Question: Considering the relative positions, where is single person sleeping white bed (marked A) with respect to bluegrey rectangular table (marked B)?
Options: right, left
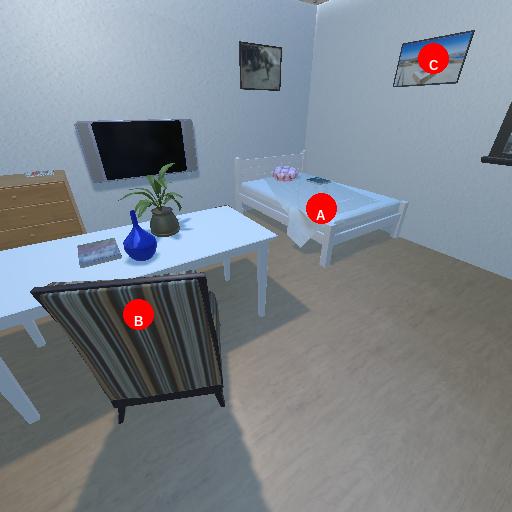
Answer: right